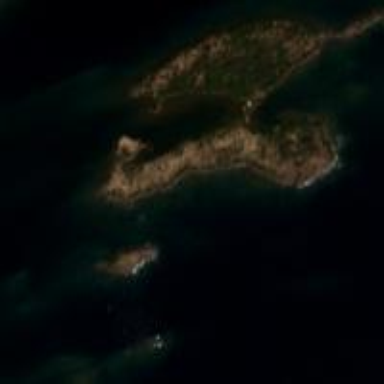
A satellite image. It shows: Islet.